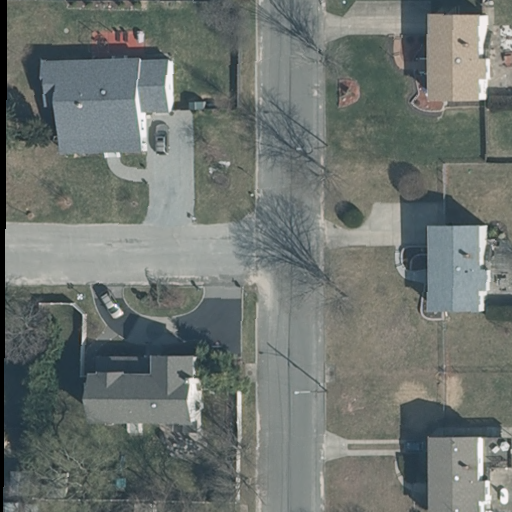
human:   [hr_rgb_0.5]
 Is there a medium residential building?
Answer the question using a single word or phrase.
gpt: yes

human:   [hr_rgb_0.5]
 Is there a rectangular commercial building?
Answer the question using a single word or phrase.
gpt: no

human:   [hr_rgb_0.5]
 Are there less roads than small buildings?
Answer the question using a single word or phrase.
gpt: no

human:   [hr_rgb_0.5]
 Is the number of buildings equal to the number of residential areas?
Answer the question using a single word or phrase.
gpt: no

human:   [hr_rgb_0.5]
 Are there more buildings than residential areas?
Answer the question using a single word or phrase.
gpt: yes

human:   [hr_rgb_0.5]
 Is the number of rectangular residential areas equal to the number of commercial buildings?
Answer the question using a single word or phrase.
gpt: yes

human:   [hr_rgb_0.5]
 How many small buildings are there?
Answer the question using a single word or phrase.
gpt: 1

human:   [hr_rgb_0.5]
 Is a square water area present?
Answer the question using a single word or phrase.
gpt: no

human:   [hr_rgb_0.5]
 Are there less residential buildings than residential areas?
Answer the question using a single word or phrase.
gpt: no

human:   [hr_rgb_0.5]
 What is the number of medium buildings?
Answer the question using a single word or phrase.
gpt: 5

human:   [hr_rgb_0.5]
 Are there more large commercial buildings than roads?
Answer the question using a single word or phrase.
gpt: no

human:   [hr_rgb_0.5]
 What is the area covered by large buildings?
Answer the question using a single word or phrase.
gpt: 0m2

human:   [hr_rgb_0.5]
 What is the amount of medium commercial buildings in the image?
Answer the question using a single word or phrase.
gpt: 0

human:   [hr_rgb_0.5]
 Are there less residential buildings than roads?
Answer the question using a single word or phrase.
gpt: no

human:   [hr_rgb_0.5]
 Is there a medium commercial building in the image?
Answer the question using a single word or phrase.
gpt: no

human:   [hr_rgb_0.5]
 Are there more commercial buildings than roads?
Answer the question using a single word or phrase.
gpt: no

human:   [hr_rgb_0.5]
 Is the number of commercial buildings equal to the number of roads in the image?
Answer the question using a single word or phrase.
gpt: no

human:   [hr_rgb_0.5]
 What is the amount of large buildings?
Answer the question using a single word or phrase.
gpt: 0

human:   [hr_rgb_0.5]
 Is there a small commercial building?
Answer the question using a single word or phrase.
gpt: no

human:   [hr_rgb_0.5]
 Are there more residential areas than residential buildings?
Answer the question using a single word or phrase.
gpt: no

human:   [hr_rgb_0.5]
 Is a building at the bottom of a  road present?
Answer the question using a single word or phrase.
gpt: yes

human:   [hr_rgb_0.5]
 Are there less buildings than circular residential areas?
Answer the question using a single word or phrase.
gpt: no

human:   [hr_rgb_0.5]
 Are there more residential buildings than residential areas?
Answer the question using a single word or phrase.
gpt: yes

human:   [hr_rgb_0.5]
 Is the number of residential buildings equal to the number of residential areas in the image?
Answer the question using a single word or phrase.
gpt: no

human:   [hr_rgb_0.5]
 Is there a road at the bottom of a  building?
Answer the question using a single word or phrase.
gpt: yes

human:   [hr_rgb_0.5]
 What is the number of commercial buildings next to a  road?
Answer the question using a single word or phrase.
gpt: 0

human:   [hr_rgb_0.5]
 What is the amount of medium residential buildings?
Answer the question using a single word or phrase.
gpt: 5

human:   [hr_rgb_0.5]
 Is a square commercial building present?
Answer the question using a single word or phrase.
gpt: no

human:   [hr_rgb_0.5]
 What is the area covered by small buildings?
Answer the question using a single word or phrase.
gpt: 10m2

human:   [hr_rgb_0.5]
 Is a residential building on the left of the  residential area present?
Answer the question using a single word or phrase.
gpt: yes

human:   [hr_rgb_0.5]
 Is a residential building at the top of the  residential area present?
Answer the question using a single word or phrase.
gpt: no

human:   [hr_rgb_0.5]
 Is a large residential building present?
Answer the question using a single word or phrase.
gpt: no

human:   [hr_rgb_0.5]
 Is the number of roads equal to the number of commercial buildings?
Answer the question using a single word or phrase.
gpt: no

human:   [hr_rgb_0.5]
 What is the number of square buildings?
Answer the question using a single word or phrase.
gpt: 0

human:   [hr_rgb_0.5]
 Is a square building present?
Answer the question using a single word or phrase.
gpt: no

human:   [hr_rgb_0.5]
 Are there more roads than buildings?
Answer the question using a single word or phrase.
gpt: no